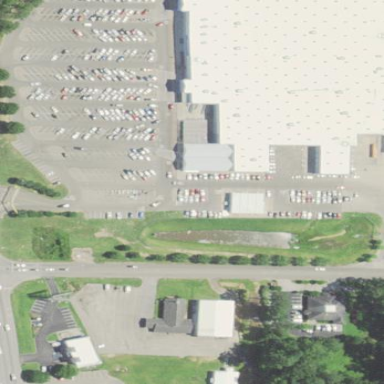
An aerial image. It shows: Retail building housing supermarket.